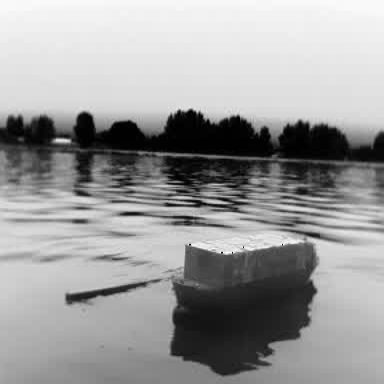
There is a fishing_boat in the infrared image.